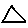
Label: triangle